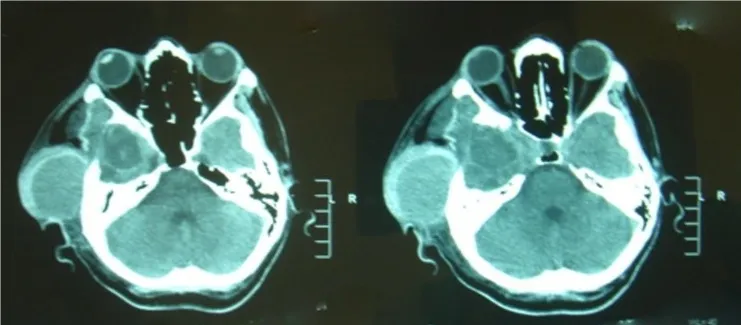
CT scan showing superficial temporal artery pseudoaneurysm.
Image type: radiology (ct)